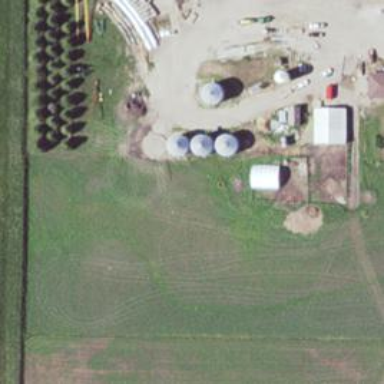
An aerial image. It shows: Silo.